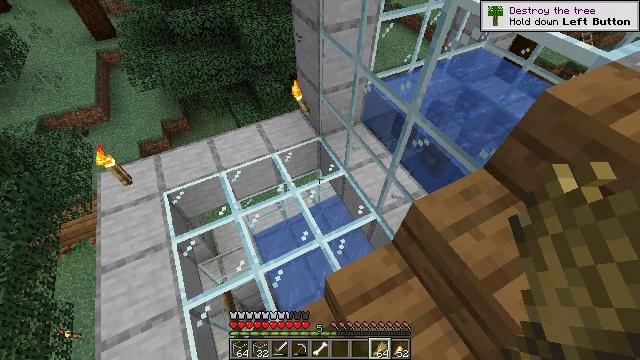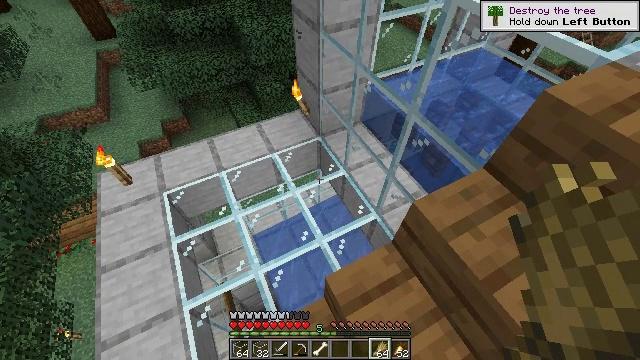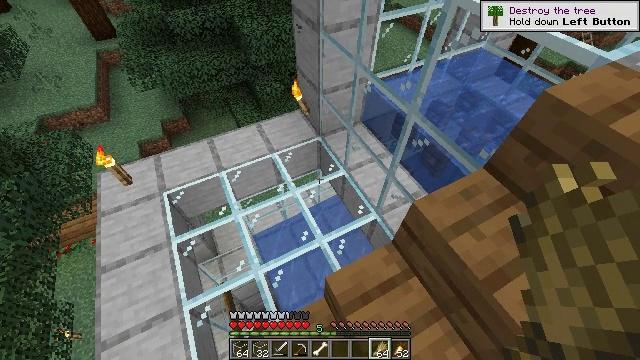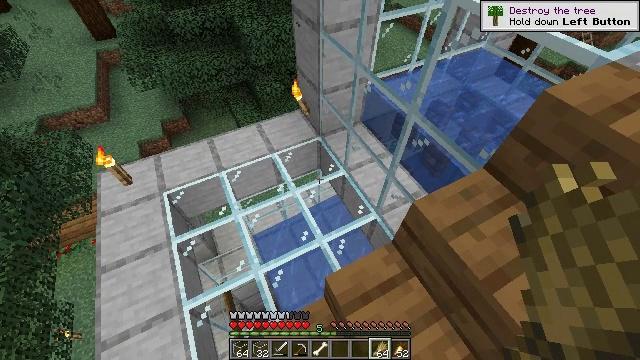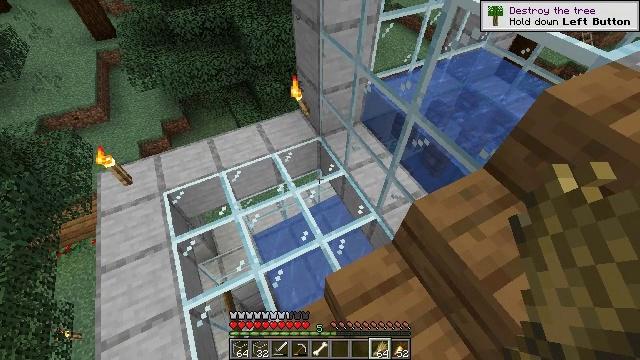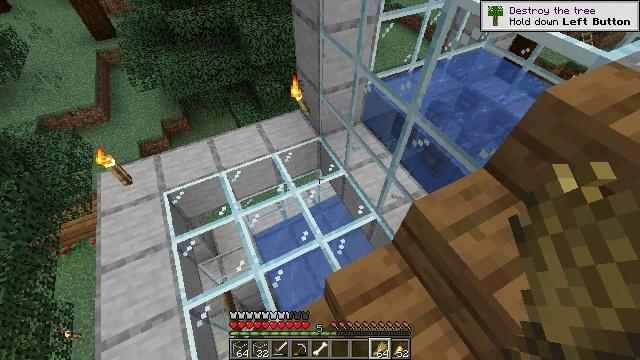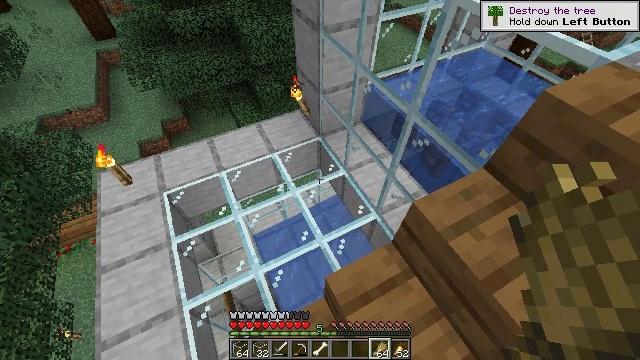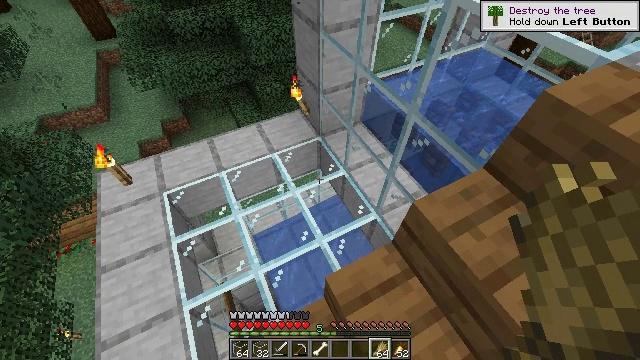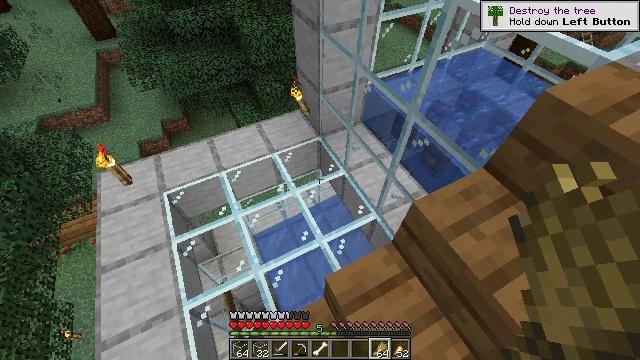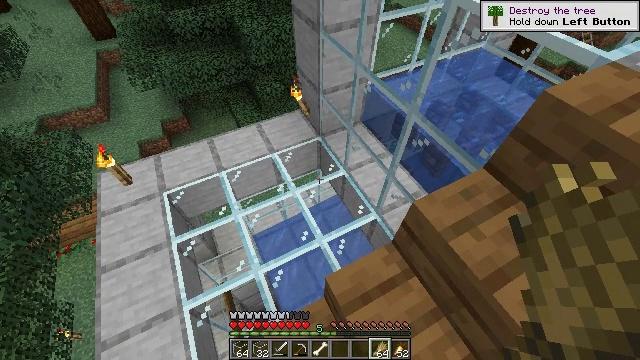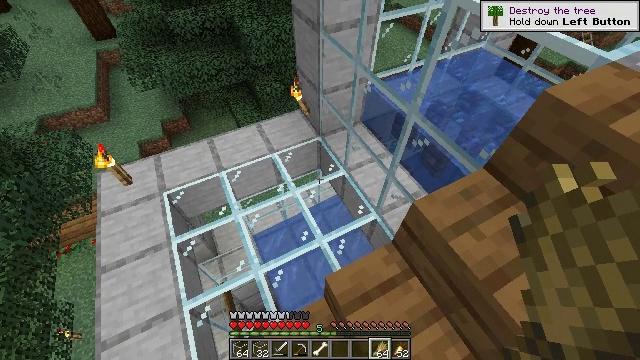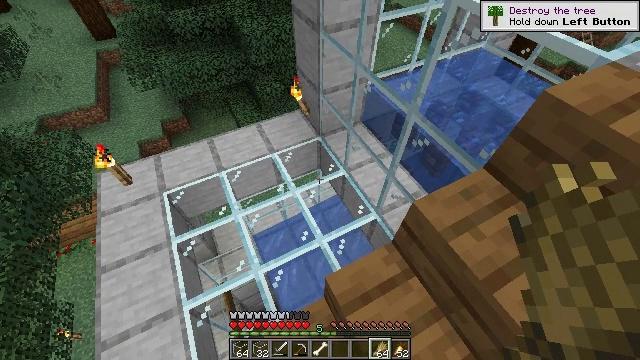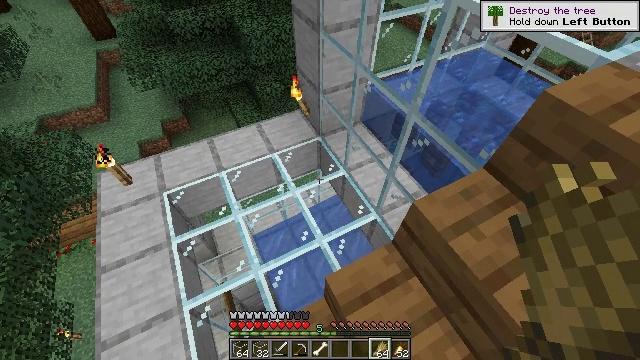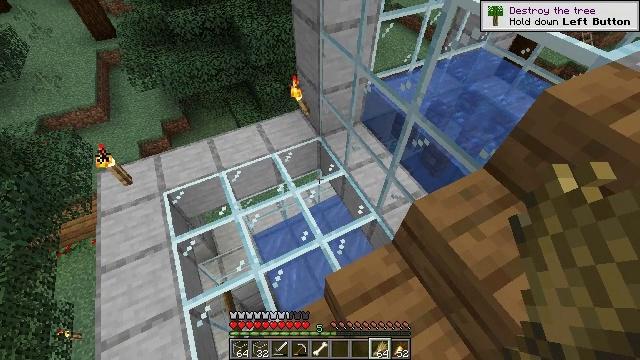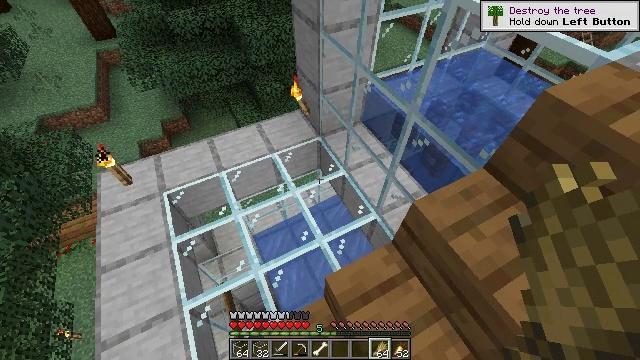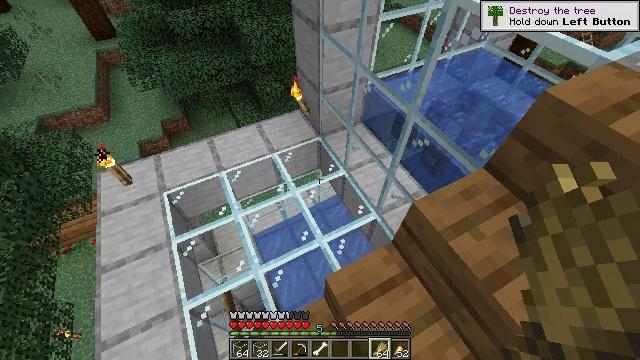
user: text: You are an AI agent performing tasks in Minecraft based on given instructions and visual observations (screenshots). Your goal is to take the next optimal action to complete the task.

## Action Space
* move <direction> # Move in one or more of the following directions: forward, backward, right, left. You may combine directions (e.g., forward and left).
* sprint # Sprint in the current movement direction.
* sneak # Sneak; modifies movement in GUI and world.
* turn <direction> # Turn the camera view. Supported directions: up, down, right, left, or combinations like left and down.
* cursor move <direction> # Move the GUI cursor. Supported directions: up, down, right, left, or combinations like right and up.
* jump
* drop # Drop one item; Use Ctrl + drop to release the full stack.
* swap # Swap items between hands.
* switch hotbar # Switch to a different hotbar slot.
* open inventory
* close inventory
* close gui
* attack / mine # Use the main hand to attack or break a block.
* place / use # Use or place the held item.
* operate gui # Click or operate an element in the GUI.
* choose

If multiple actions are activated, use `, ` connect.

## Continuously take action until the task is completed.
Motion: motion action
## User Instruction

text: Attack the spruce fence to dismantle it.
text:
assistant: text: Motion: no_op
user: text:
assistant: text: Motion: no_op
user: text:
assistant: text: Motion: no_op
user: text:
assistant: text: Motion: no_op
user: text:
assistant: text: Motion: no_op
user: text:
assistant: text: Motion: no_op
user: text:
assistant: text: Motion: no_op
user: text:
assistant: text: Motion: no_op
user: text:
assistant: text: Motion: no_op
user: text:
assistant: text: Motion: no_op
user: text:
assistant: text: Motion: no_op
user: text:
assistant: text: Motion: no_op
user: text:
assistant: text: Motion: no_op
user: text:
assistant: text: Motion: no_op
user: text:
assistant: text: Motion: no_op
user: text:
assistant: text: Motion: no_op
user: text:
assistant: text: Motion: no_op
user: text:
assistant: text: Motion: no_op
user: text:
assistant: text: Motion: no_op
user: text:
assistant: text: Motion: no_op
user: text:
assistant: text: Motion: no_op
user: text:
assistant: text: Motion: no_op
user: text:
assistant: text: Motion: no_op
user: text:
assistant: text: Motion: no_op
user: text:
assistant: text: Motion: no_op
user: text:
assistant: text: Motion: turn left
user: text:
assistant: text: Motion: turn left and down
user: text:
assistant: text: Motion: turn left and down
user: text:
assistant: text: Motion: turn left and down
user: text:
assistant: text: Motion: turn left and down